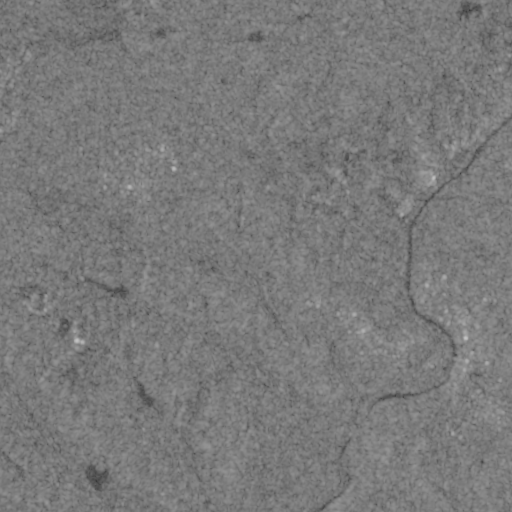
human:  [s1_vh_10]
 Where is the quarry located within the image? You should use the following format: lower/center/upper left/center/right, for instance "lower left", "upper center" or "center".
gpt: The quarry is located in the upper right of the image.
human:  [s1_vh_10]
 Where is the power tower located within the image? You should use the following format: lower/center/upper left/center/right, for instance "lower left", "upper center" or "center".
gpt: There is no power tower in the image.

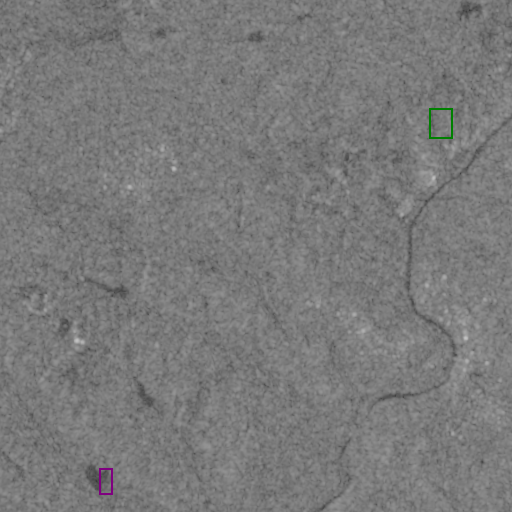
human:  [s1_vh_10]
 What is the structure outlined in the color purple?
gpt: The structure outlined in purple is a dam.
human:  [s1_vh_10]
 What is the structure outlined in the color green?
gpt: The structure outlined in green is a quarry.
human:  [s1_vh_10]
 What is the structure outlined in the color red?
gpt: There is no red outline.